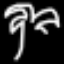
Label: palm tree